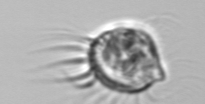
Label: Leegaardiella_ovalis